二年级 · 变换几何
下面的物品中, 是轴对称图形打 “ $\bigcirc$ ”, 不是轴对称图形的打 “ $\times$ ” 。

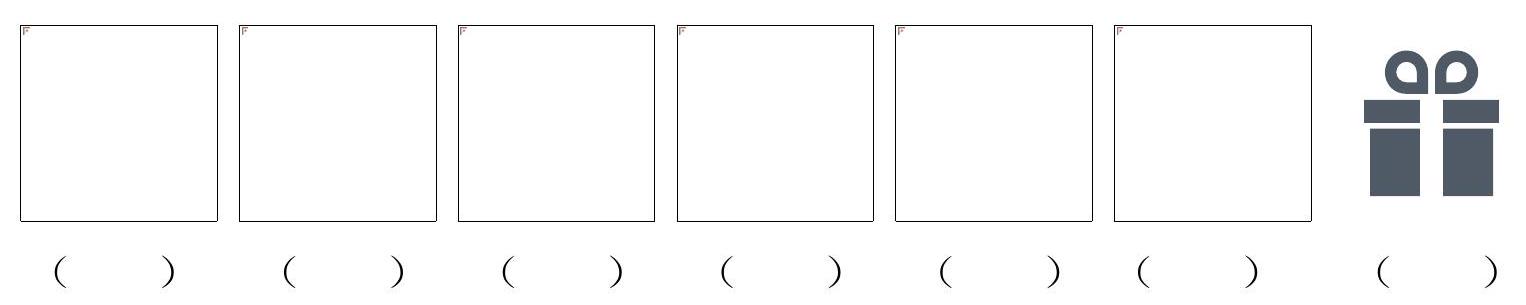
答案: $\circ \circ \times \times \times \circ$